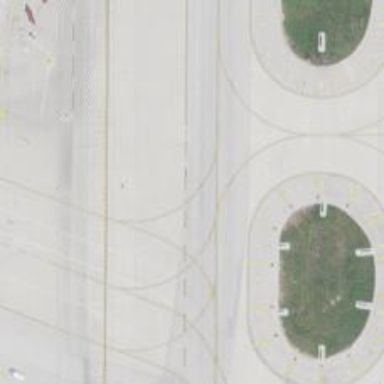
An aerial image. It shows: View of taxiway at the airport.